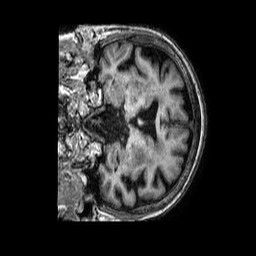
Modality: T1w
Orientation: coronal
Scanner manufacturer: philips
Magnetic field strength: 3 T
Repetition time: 0.006619 s
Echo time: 0.002967 s